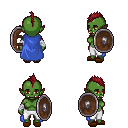
a pixel art fantasy rpg character, female body template, orc, green skin, blue cape, white pants, brunette mohawk hairstyle, white cloth bandages, brown slippers, shield, four views (front, back, left, right), 2x2 character sprite sheet, small pixel art, hard edges, no anti-aliasing